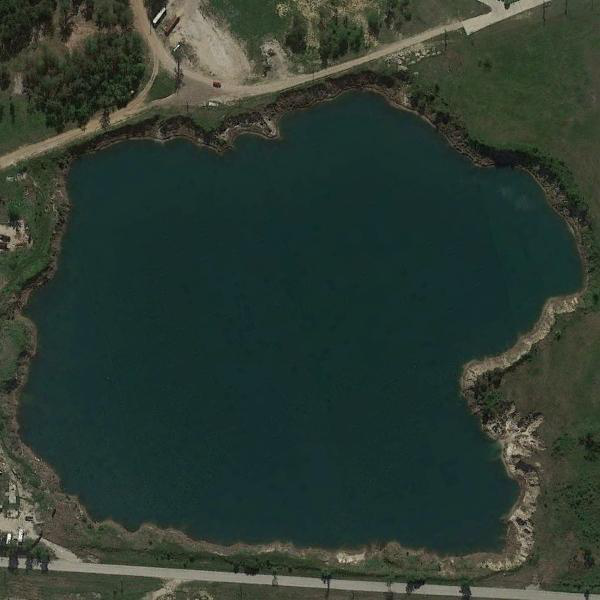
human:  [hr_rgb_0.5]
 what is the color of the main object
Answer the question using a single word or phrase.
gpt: blue